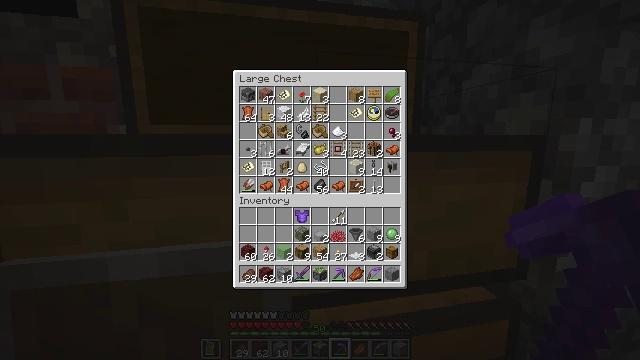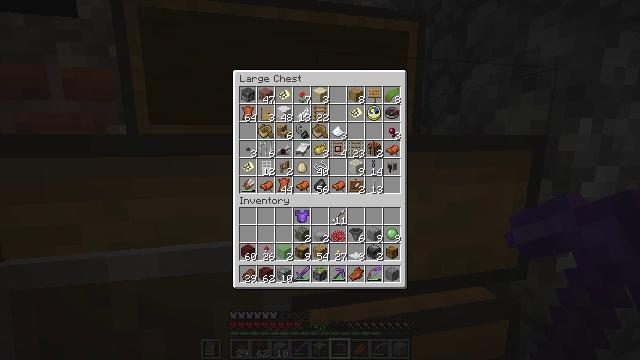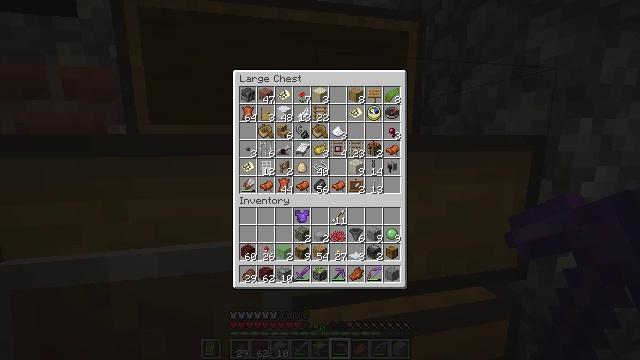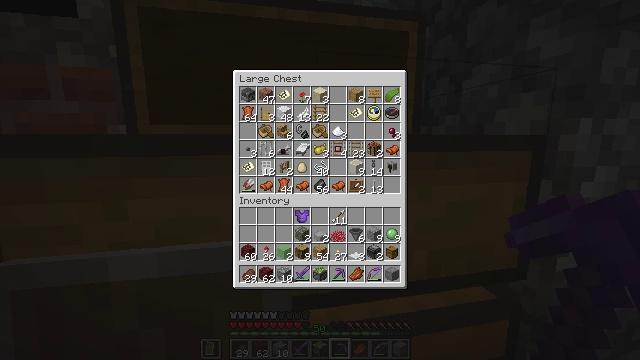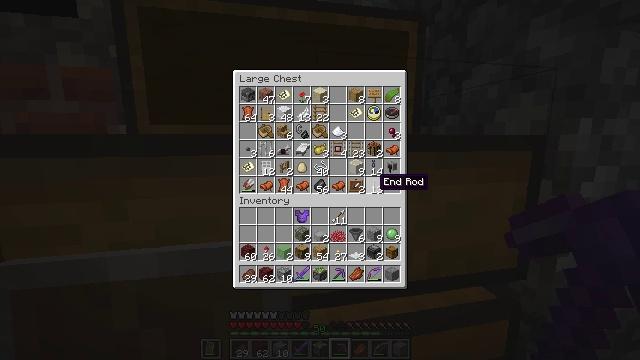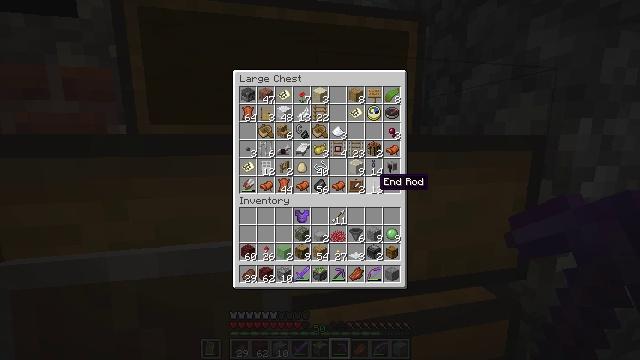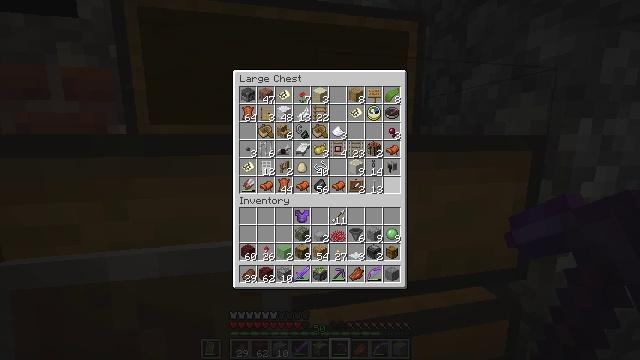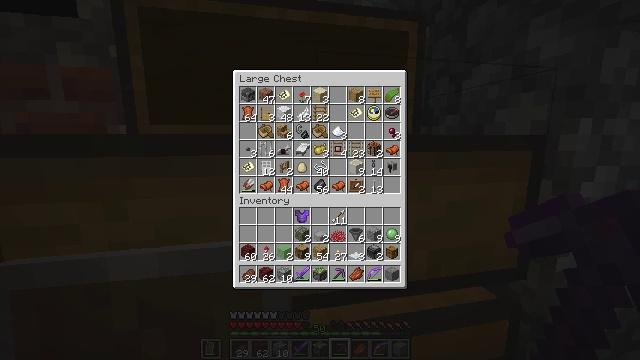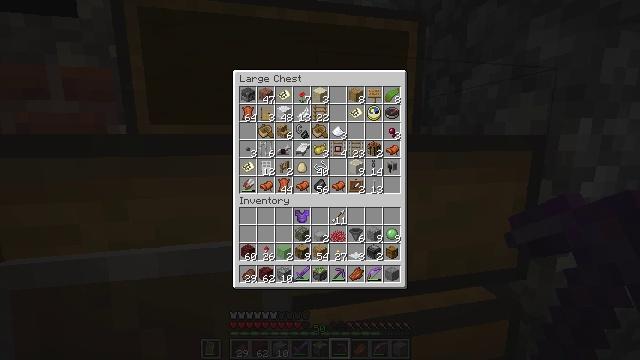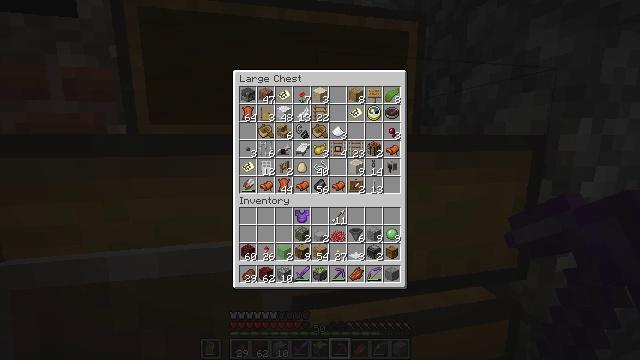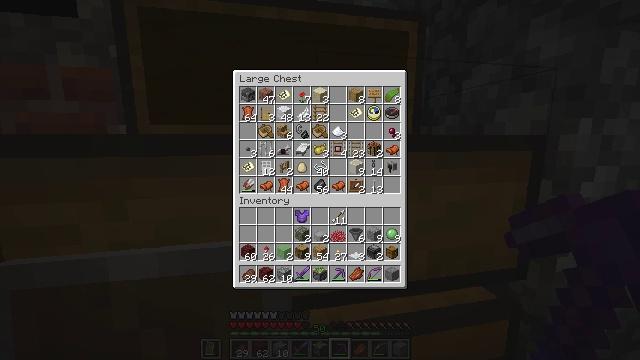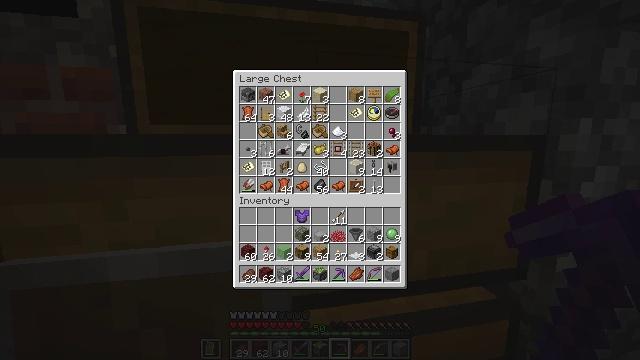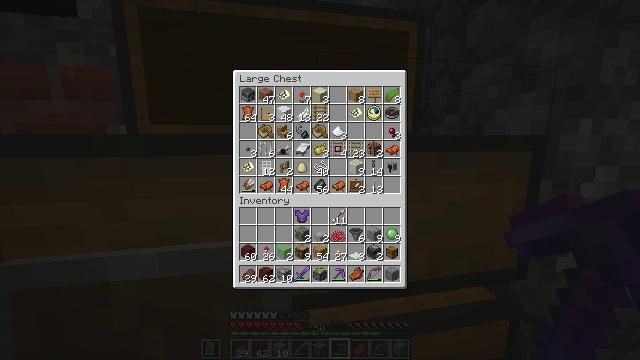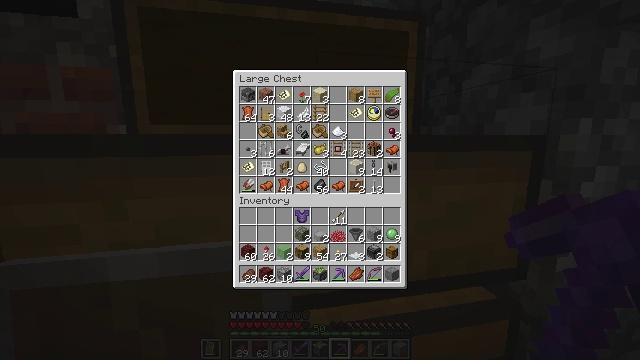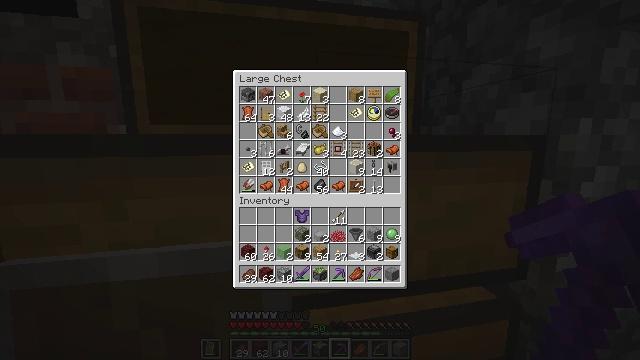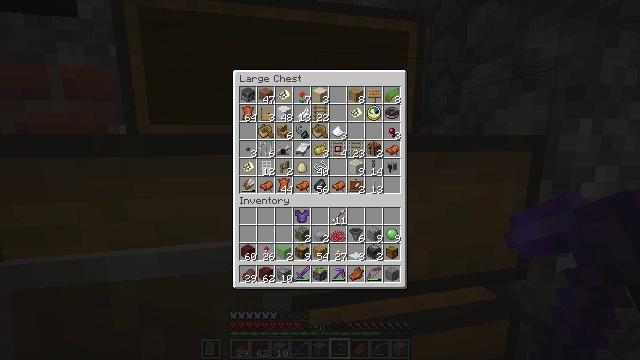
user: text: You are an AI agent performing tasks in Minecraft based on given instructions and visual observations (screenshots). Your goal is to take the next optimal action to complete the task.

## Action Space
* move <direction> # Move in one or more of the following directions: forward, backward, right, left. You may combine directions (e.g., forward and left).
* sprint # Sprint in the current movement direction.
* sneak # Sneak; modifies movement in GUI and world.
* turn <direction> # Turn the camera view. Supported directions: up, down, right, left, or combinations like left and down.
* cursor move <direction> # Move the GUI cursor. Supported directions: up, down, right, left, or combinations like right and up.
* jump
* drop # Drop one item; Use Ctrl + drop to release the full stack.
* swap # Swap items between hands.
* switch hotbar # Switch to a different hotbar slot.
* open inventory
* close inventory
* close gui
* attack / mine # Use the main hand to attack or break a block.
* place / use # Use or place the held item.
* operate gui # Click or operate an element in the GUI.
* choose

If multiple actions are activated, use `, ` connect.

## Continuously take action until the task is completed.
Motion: motion action
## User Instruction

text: Attack the hopper to gather it.
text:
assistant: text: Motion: no_op
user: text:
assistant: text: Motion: no_op
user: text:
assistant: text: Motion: turn left
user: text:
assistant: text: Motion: turn left and up
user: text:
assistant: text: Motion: no_op
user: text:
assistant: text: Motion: turn right
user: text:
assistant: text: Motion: no_op
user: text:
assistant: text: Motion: no_op
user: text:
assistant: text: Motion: no_op
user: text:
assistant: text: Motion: no_op
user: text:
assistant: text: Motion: no_op
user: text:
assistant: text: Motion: no_op
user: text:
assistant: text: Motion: no_op
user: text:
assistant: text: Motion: no_op
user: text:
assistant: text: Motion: no_op
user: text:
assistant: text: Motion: no_op
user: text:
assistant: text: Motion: no_op
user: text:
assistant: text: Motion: no_op
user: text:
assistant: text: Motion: no_op
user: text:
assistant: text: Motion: no_op
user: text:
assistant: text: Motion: no_op
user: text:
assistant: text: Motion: no_op
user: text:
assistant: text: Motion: no_op
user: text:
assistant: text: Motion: no_op
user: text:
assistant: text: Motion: open inventory
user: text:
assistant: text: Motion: turn left, open inventory
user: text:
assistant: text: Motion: turn left and down
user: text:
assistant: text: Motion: turn left and down
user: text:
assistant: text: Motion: turn left and down
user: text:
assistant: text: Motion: turn left